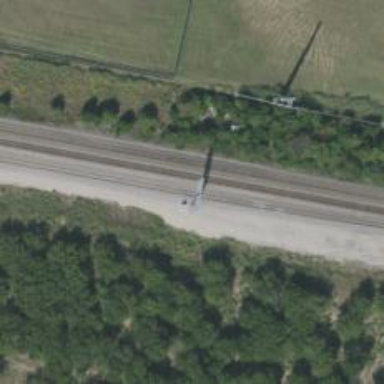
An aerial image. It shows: Railway signal.